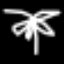
Label: palm tree